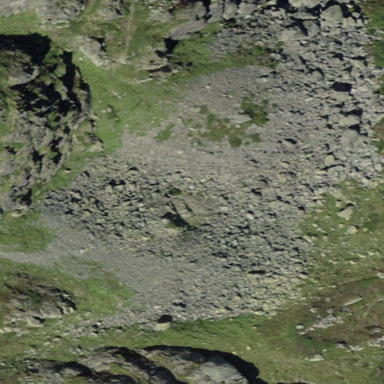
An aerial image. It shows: Natural scree.